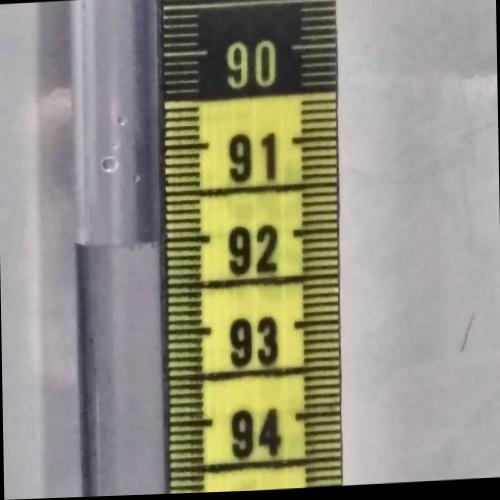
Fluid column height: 92.0 cm